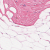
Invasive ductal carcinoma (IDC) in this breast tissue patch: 0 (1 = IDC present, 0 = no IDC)